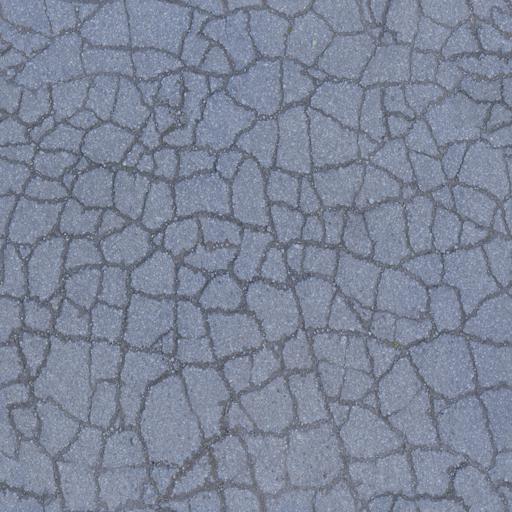
Tags: asphalt crack cracked cracks grey light rough